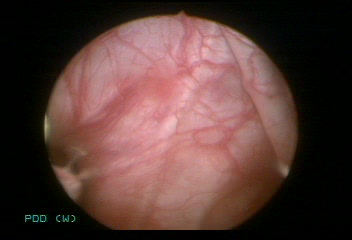
Modality: WLC
Class: Normal mucosa
Bladder cancer association: No